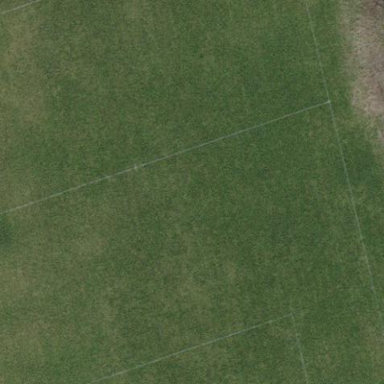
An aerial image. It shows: Soccer pitch for leisureland activities.